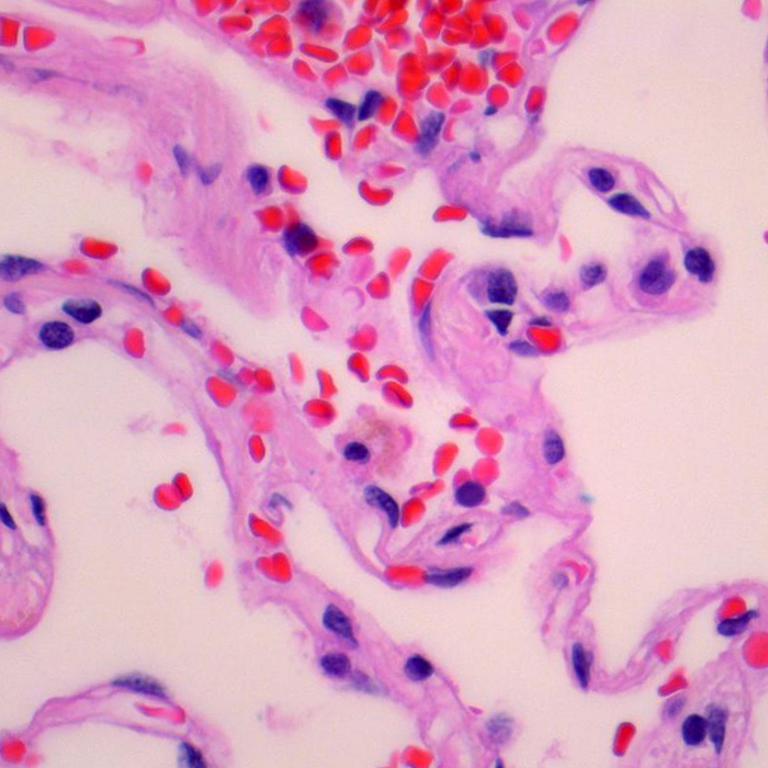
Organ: lung
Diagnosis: benign